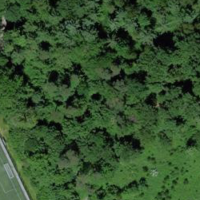
EUNIS habitat code: 44
Species observed at this site:
Parus major
Cyanistes caeruleus
Turdus merula